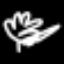
Label: leaf